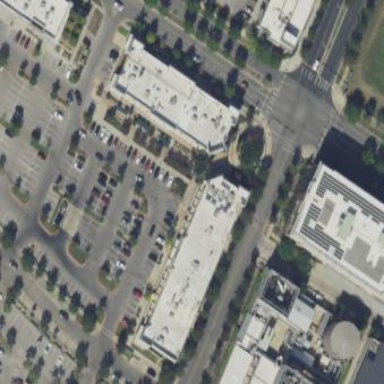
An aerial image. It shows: Retail building.